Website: apple
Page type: payment
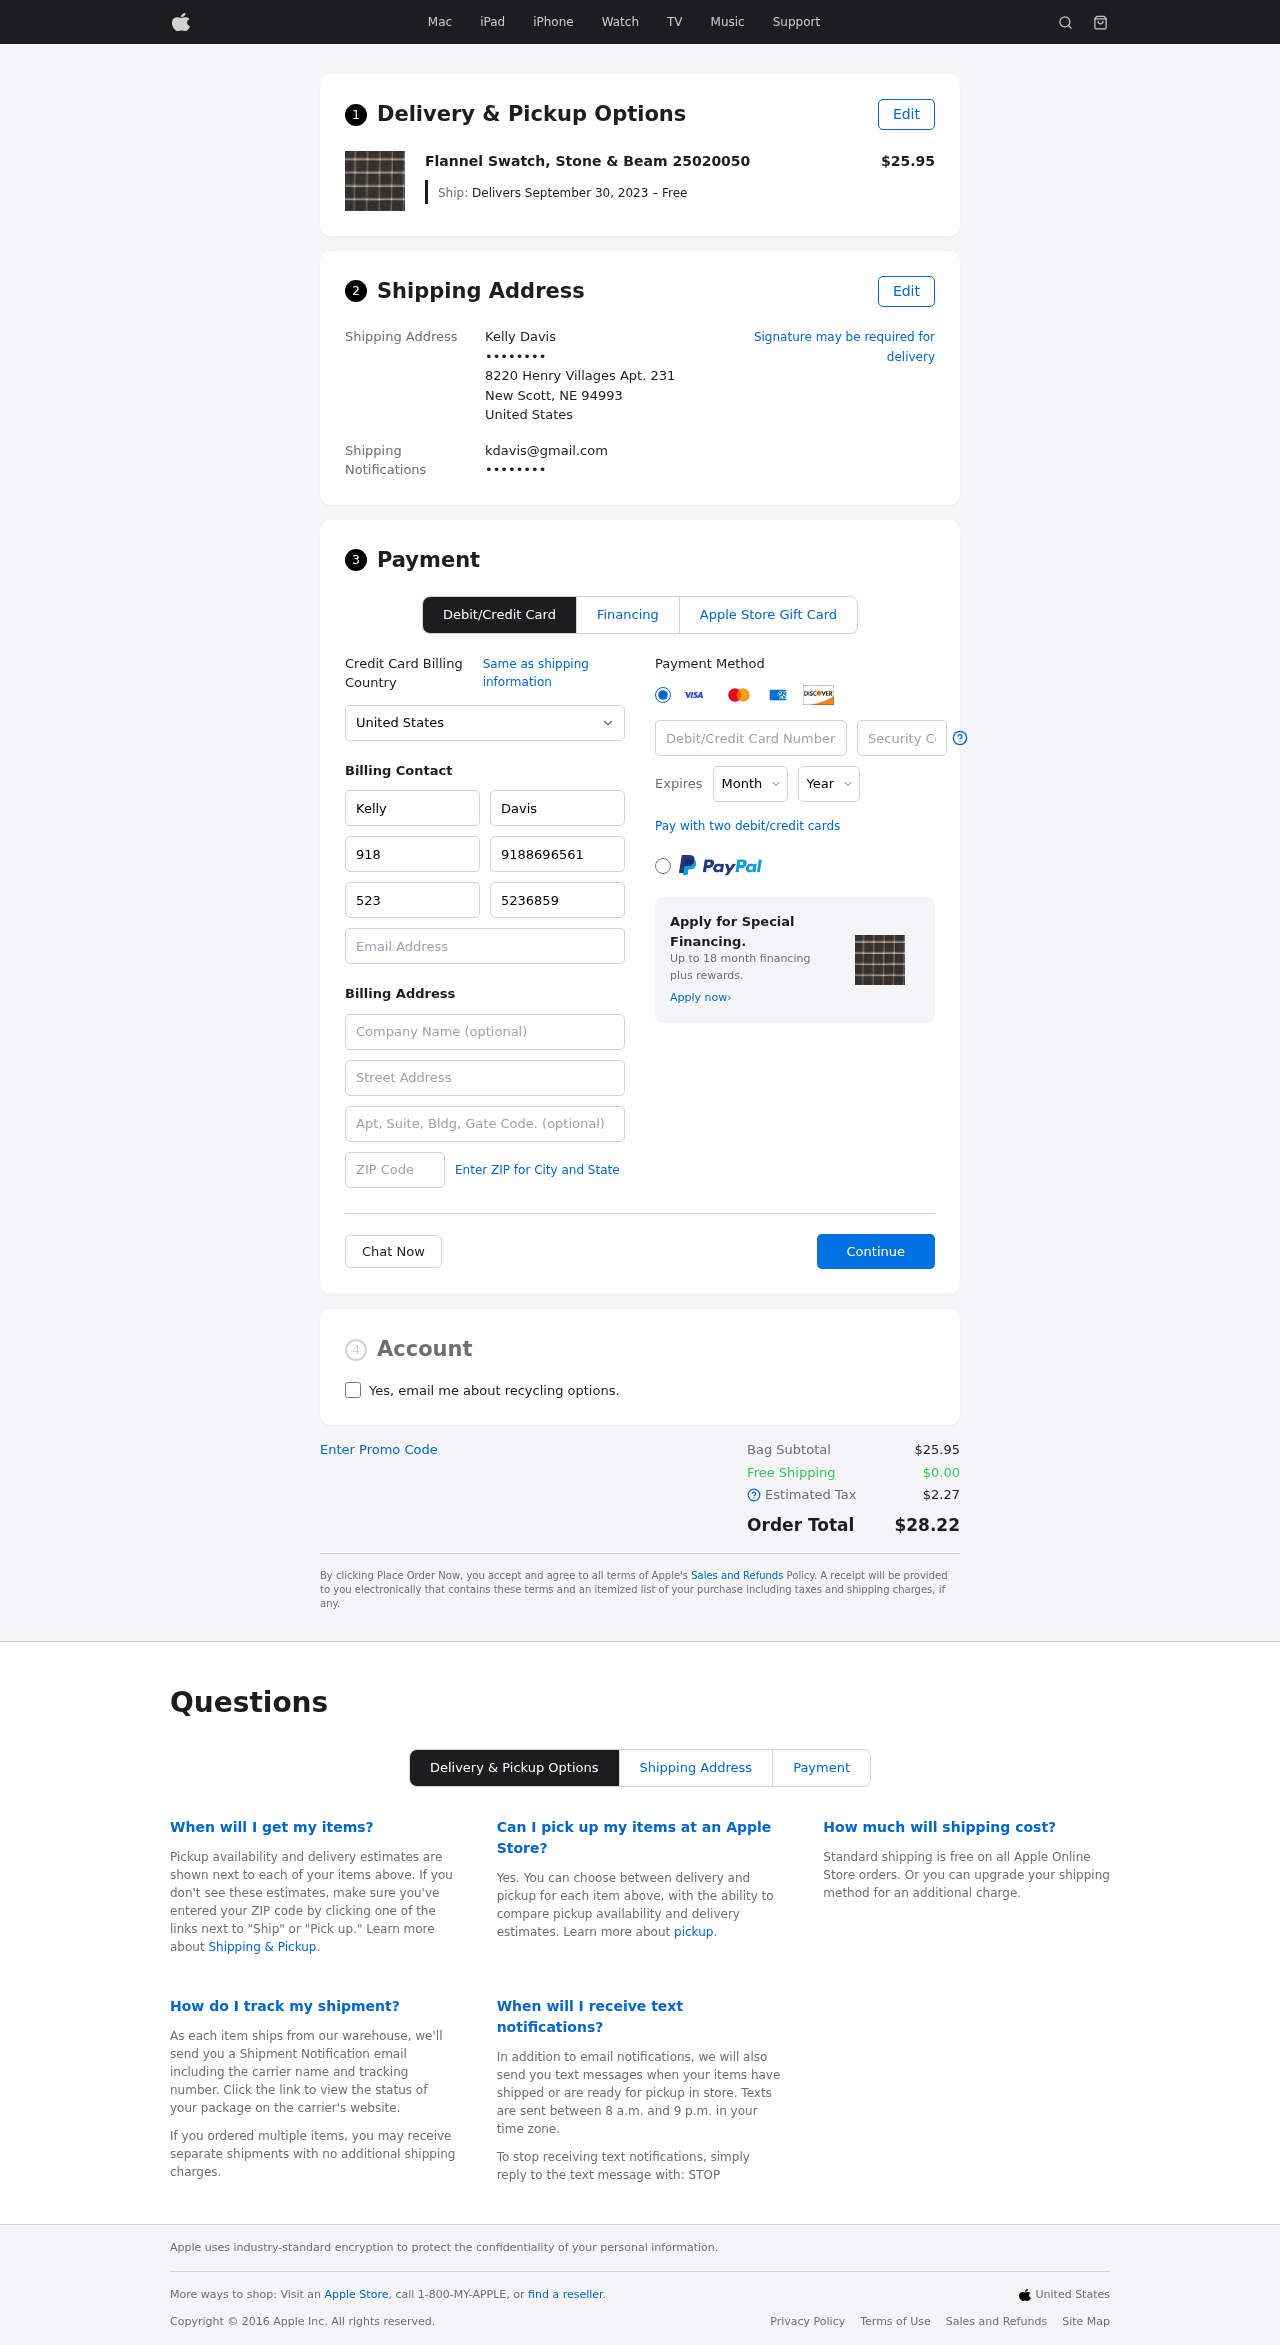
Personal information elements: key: PII_CARD_CVV
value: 491
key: PII_CARD_EXPIRY_MONTH
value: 10
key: PII_CARD_EXPIRY_YEAR
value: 30
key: PII_CARD_NUMBER
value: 6011 9500 1680 9410
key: PII_CITY_STATE_ZIP
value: New Scott, NE 94993
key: PII_COUNTRY
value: United States
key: PII_EMAIL
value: kdavis@gmail.com
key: PII_EMAIL2
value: kdavis@gmail.com
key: PII_FIRSTNAME
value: Kelly
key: PII_FULLNAME
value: Kelly Davis
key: PII_LASTNAME
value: Davis
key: PII_PHONE3
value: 9188696561
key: PII_PHONE_ALT
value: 5236859514
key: PII_PHONE_ALT_AREA
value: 523
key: PII_PHONE_AREA
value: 918
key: PII_POSTCODE2
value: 87128
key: PII_SECURITY_CODE
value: NB29
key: PII_STREET
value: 8220 Henry Villages Apt. 231
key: PII_STREET2
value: Suite 826
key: PII_PHONE
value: ••••••••
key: PII_PHONE2
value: ••••••••
Product elements: key: PRODUCT1_NAME
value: Flannel Swatch, Stone & Beam 25020050
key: PRODUCT1_PRICE
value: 25.95
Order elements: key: ORDER_DELIVERY_DATE
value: Delivers September 30, 2023 – Free
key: ORDER_SUBTOTAL
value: $25.95
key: ORDER_SHIPPING_COST
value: $0.00
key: ORDER_TAX
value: $2.27
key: ORDER_TOTAL
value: $28.22